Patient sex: M
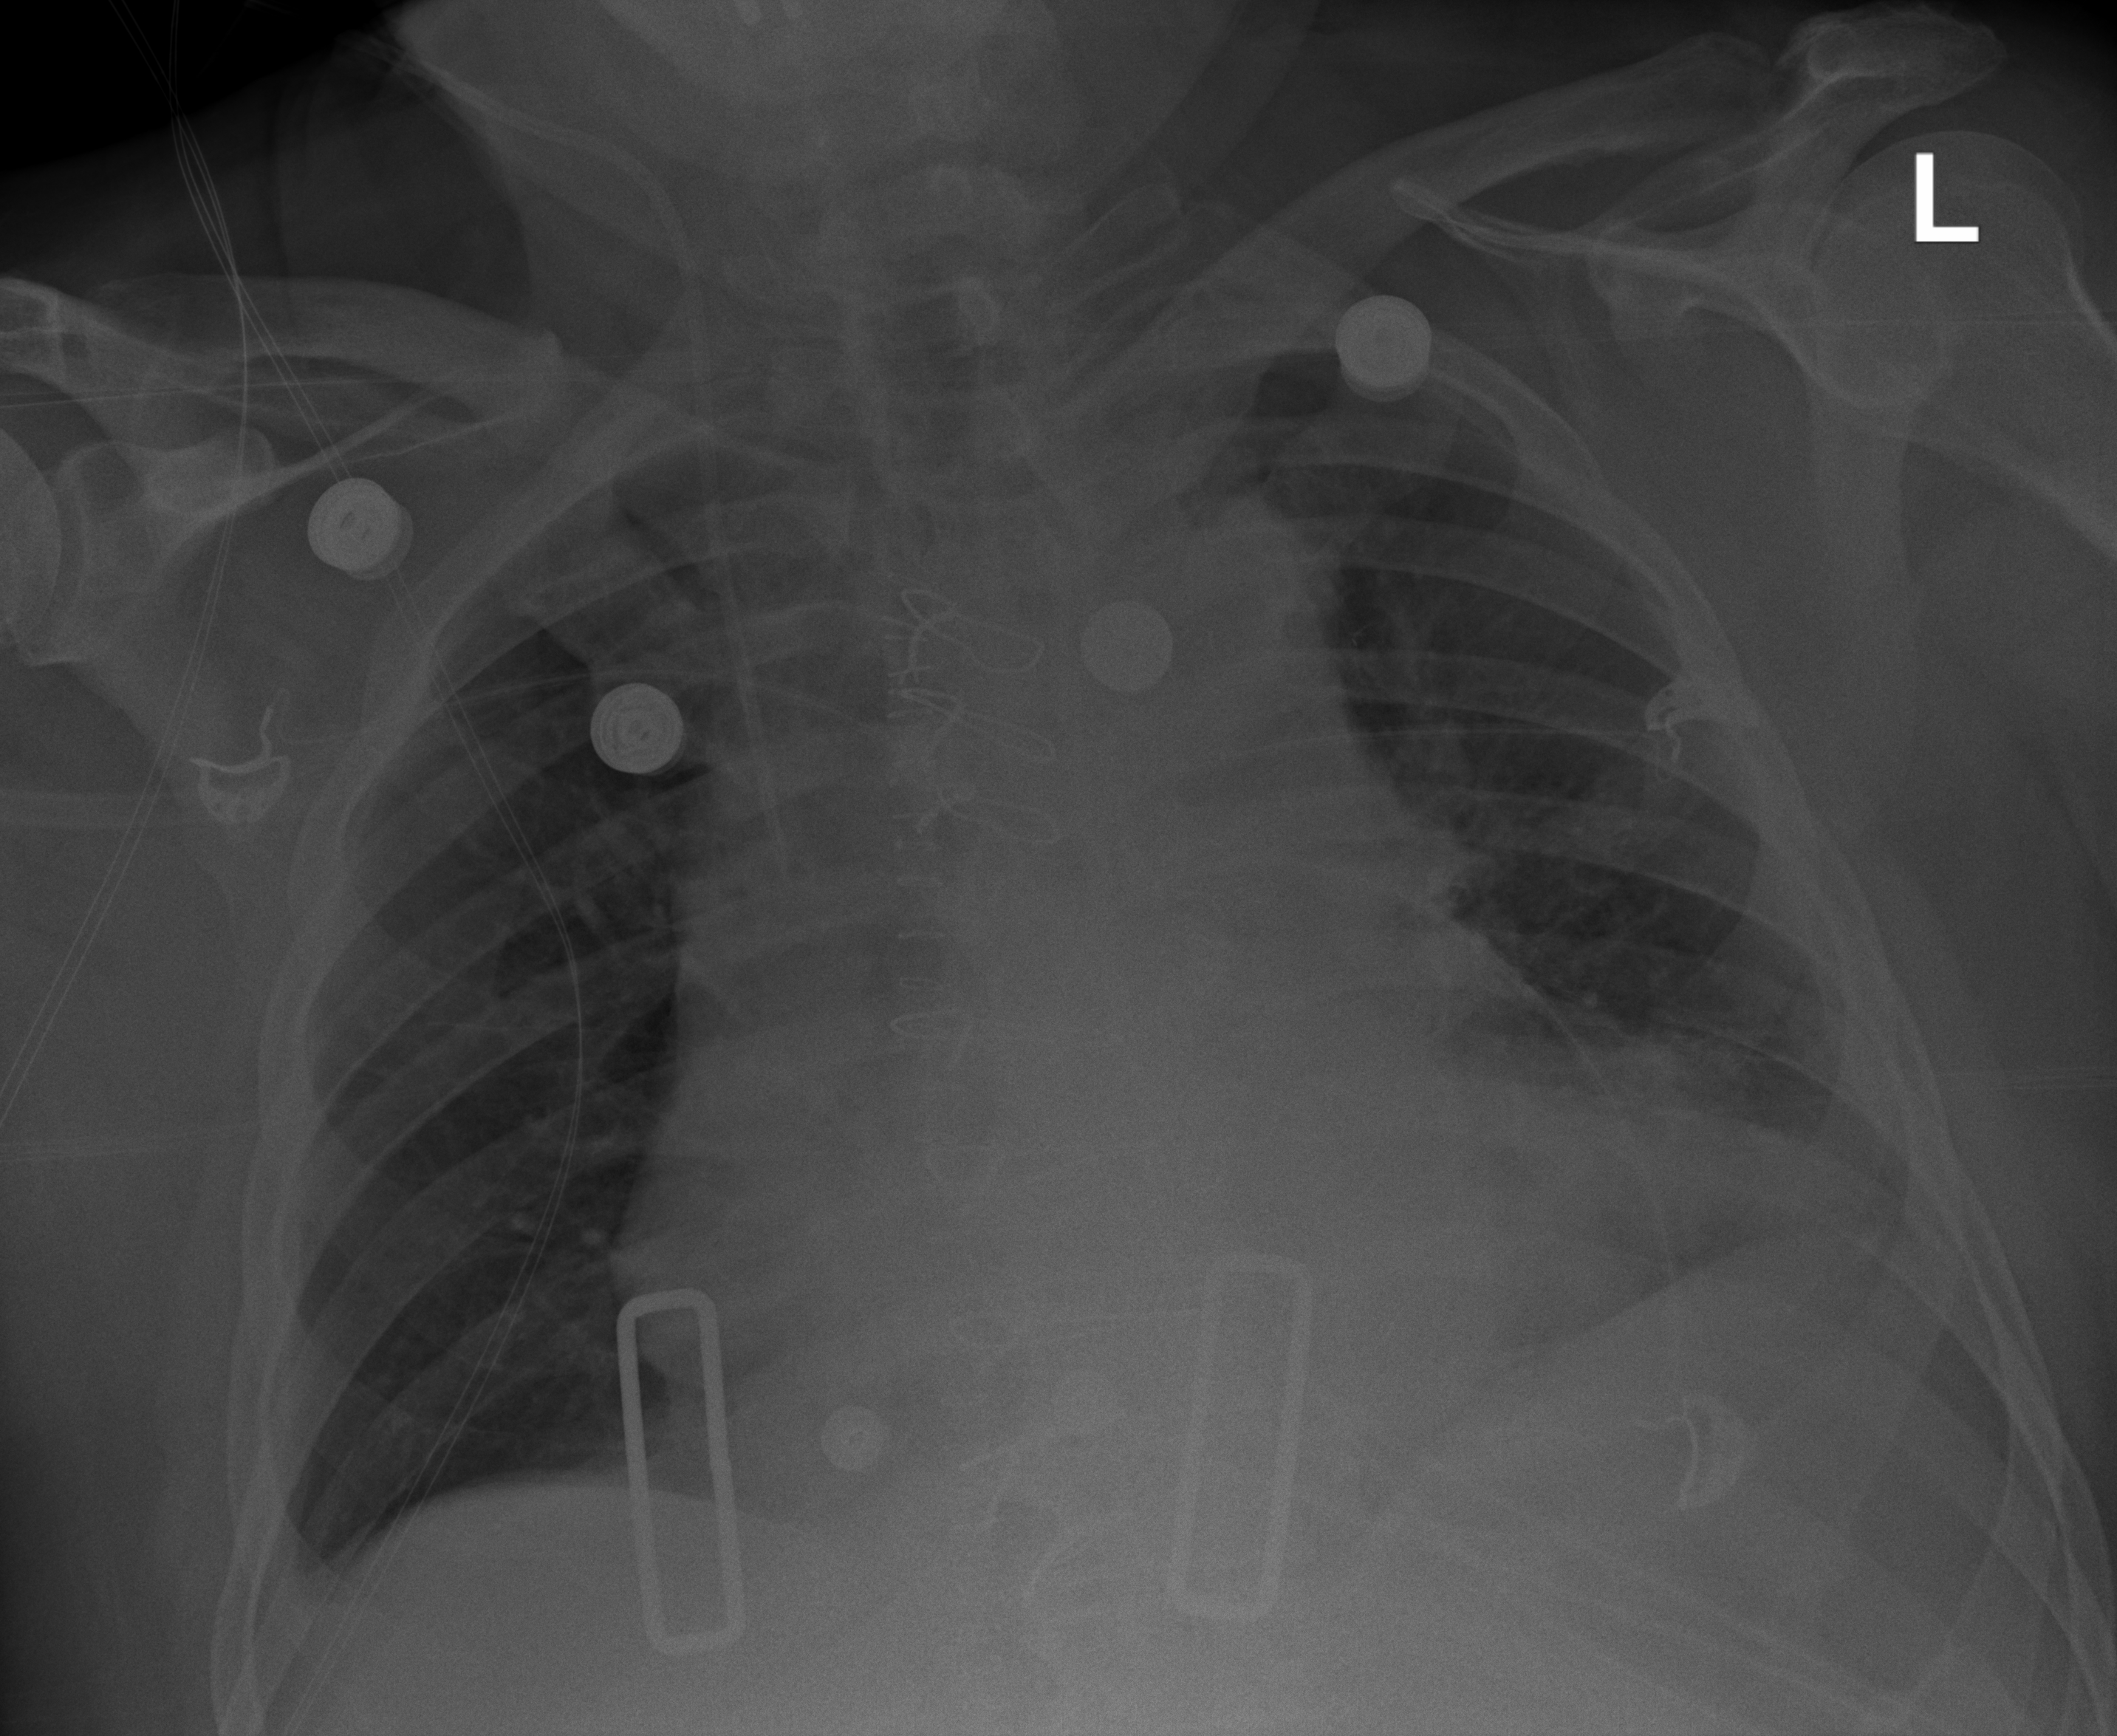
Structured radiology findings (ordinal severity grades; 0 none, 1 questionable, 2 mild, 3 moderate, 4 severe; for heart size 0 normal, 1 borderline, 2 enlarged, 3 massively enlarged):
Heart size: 1
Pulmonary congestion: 0
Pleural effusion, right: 0
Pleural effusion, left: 2
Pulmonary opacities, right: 0
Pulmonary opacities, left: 0
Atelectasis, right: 0
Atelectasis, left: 2